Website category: sports
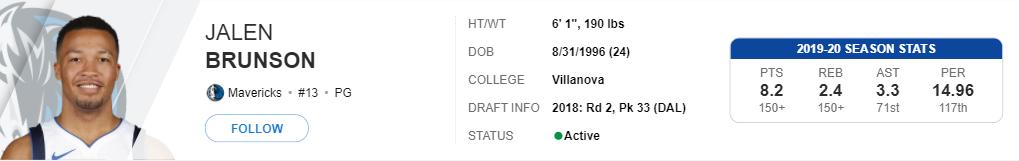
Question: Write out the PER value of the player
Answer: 14.96

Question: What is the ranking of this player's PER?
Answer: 117th

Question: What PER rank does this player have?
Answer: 117th

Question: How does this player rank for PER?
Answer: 117th

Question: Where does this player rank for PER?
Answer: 117th

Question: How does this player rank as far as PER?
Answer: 117th

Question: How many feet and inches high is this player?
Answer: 6' 1"

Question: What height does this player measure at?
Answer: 6' 1"

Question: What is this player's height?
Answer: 6' 1"

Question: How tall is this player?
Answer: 6' 1"

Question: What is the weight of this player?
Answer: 190 lbs

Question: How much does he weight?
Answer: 190 lbs

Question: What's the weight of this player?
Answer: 190 lbs

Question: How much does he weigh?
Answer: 190 lbs

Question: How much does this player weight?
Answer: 190 lbs